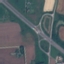
Land use / land cover class: Highway